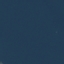
Land use / land cover class: SeaLake